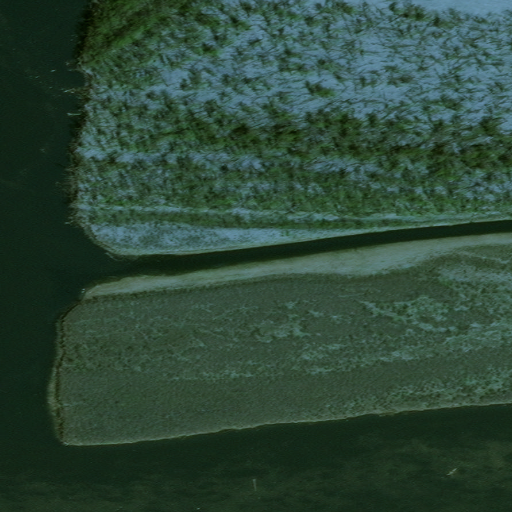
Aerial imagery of cape in Alaska named Para Point containing only unknown